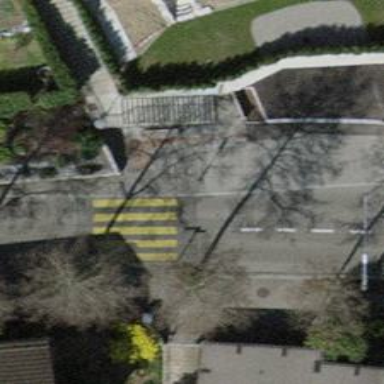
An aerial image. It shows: Uncontrolled zebra crossing with choker for traffic calming.